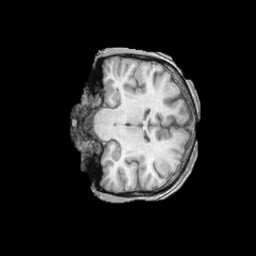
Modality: T1w
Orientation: coronal
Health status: ill
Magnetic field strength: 3 T